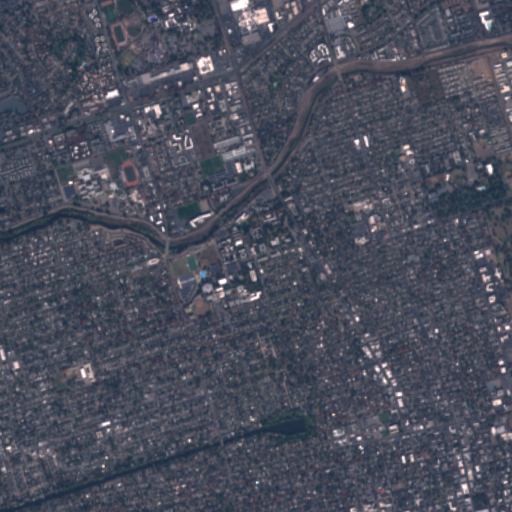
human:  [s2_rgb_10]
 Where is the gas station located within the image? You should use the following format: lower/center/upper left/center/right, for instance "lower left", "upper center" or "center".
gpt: The gas station is located in the upper left of the image.
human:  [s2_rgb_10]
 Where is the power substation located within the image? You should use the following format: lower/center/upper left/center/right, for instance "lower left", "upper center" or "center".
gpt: The power substation is located in the center of the image.
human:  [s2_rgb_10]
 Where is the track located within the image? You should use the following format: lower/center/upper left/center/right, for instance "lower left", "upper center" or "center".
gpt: The track is located in the upper left of the image.
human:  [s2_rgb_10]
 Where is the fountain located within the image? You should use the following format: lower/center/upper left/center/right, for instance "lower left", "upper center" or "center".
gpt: The fountain is located in the center of the image.
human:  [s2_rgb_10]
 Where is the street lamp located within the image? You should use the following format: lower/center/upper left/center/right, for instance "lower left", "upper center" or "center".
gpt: The street lamp is located in the upper right of the image.
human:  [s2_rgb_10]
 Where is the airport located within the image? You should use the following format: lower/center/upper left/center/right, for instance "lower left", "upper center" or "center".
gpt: There is no airport in the image.